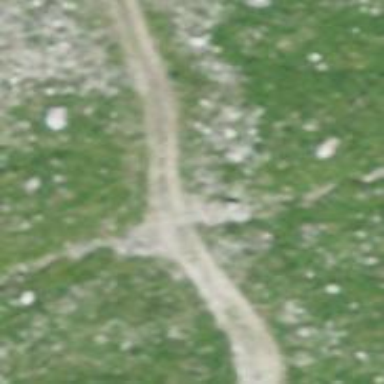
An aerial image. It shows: Track with very rough surface.